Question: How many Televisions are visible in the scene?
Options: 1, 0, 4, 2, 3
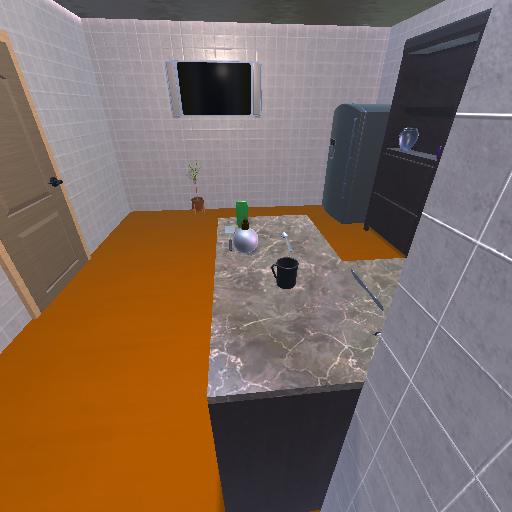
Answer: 1